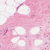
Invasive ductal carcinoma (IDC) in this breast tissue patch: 0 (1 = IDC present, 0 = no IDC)